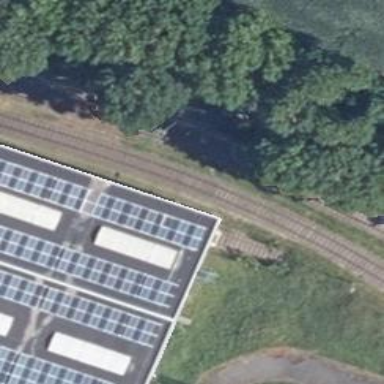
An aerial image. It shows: Railway yard in service.